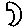
Label: moon